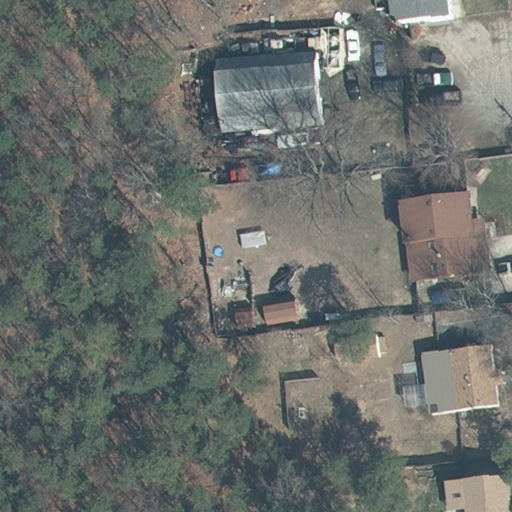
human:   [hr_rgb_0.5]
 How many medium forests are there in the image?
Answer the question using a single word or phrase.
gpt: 0

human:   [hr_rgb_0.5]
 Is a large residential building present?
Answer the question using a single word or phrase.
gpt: no

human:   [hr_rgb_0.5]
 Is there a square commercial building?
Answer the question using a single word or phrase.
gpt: no

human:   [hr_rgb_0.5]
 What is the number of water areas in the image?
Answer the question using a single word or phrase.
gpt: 0

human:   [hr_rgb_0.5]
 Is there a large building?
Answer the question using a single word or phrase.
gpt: no

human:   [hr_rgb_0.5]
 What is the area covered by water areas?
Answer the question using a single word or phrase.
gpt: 0m2

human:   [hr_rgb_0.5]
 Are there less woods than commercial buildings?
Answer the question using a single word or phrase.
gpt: no

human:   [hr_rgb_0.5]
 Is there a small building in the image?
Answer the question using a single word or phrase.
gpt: yes

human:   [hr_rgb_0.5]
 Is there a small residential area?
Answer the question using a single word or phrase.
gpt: no

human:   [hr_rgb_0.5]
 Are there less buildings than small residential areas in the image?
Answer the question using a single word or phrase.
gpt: no

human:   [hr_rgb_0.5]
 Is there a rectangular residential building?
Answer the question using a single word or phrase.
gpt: yes

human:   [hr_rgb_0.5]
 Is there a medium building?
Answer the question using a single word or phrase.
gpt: yes

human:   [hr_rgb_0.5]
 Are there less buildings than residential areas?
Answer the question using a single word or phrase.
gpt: no

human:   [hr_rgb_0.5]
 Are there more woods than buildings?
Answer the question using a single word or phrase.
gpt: no

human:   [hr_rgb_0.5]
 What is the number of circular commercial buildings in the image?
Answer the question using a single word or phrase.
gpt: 0

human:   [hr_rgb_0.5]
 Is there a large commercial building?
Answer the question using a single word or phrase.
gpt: no

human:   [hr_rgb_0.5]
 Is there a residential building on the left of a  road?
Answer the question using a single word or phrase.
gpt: no

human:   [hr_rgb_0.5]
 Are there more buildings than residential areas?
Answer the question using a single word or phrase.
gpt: yes

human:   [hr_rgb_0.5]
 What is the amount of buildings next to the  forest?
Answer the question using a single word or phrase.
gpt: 8

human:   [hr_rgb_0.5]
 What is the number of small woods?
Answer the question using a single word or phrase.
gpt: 0

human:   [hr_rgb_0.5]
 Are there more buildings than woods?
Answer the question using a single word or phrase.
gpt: yes

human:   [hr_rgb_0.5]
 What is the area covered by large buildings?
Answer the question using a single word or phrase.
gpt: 0m2

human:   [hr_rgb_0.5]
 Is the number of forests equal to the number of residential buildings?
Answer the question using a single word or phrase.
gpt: no

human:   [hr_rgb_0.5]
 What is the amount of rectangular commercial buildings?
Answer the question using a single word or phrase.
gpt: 0

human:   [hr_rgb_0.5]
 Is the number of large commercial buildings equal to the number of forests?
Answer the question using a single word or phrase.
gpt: no

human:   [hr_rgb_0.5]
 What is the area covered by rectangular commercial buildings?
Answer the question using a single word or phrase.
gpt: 0m2

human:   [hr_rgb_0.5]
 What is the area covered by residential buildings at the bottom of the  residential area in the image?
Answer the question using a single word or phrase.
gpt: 1011m2

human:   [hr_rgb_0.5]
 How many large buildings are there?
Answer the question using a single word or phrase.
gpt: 0

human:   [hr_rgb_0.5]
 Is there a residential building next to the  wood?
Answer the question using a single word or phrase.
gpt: yes

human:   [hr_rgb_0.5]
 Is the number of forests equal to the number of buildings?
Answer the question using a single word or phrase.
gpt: no

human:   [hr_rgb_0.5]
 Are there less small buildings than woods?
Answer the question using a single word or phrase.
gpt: no

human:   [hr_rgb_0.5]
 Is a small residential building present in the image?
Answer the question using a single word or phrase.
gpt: yes

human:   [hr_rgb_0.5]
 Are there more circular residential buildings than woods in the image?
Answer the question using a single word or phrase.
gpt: no

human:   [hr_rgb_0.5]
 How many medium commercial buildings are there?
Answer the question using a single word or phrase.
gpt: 0

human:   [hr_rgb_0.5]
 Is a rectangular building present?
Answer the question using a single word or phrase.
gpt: yes

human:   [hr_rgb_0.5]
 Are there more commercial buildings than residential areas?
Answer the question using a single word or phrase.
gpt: no